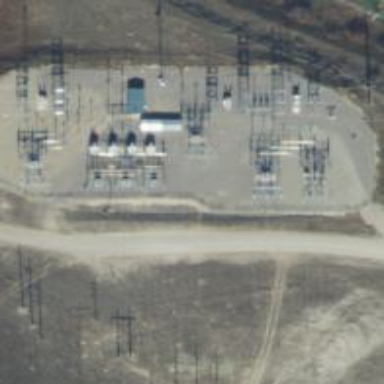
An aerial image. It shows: Switch for power supply.